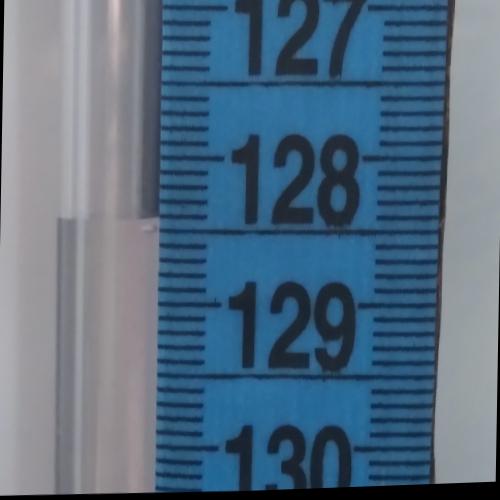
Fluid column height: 128.4 cm